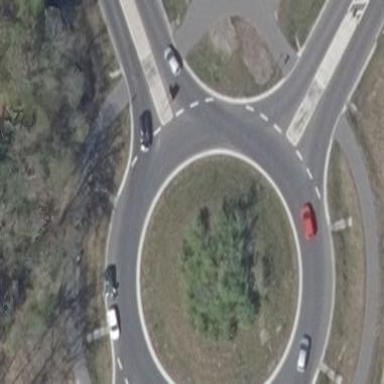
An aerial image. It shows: Secondary road with asphalt surface leading to roundabout junction.